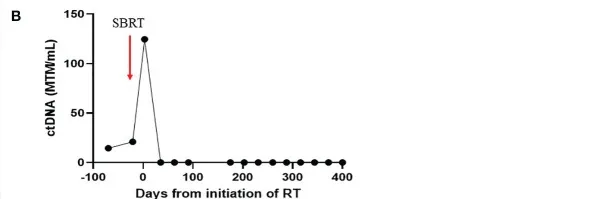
(B) Timeline of ctDNA changes during and after SBRT. Levels of ctDNA are quantified by mean tumor mutation per milliliter (MTM/mL).
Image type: chart (chart)